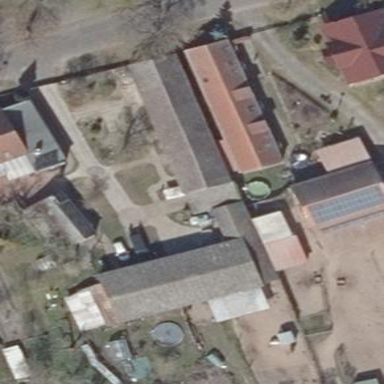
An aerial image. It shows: Shed.